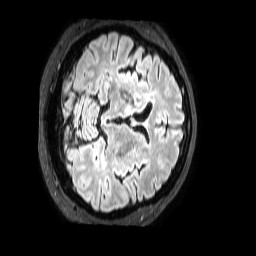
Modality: FLAIR
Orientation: axial
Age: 47
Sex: male
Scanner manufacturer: philips
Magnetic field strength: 3 T
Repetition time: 4.8 s
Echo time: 0.275 s